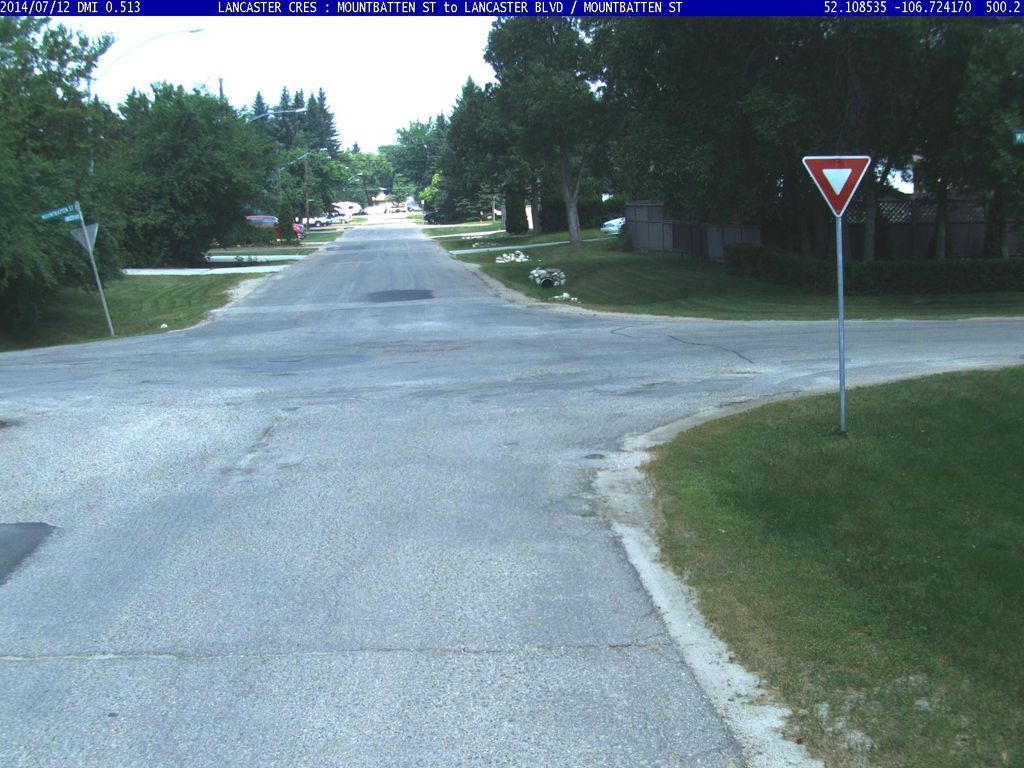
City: saskatoon